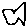
Label: fish